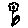
Label: flower